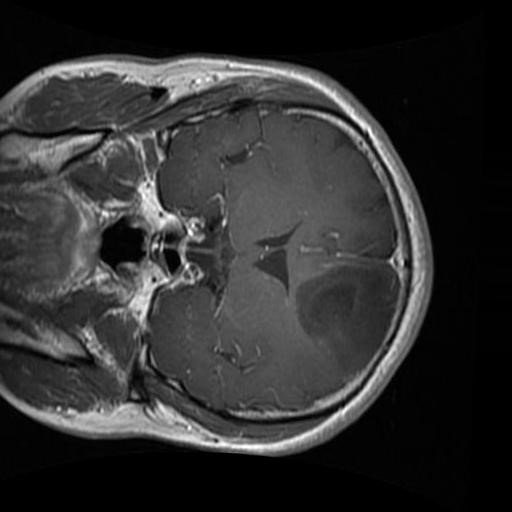
Label: brain_glioma